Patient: sex F, age 49
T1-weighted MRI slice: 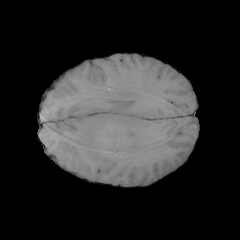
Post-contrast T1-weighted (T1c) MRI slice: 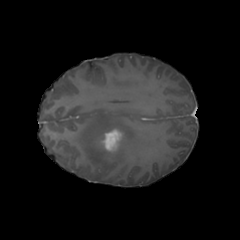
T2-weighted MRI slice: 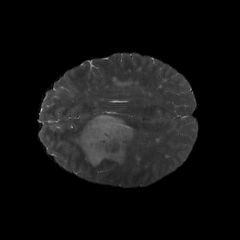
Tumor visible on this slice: yes
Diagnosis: Glioblastoma, IDH-wildtype
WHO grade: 4